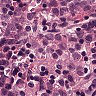
Metastatic tissue present: yes